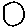
Label: circle